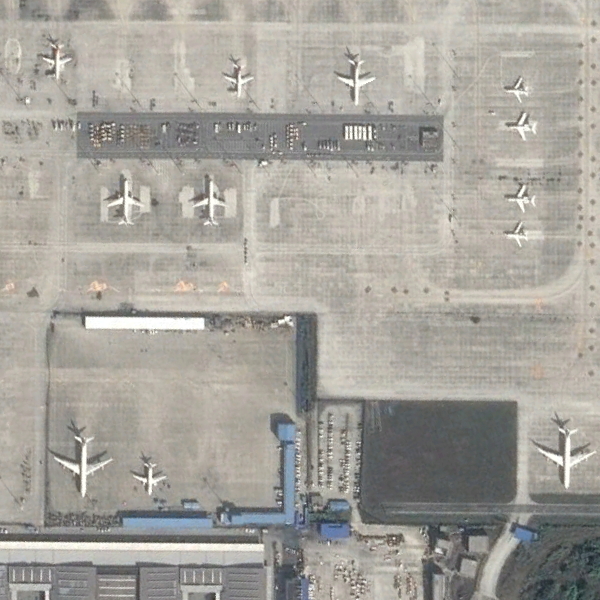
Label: Airport